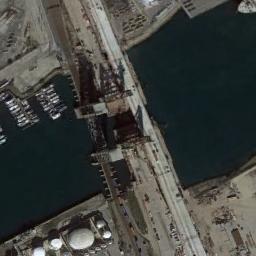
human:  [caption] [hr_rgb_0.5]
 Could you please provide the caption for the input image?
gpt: A bridge built on a dark blue river and some boats docked at the harbor .

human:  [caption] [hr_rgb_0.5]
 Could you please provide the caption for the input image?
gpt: There is a white sign on the bridge .

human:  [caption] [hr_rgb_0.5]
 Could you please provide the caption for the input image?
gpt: There is a bridge with some boats over the river .

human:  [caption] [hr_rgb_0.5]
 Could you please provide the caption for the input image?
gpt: Three parallel bridges connect the land on both sides of the deep blue river, And many boats are parked on the banks of the river  There are many cars and supports on the bridge .

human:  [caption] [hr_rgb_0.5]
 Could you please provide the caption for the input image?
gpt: There is a bridge over the river .